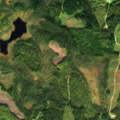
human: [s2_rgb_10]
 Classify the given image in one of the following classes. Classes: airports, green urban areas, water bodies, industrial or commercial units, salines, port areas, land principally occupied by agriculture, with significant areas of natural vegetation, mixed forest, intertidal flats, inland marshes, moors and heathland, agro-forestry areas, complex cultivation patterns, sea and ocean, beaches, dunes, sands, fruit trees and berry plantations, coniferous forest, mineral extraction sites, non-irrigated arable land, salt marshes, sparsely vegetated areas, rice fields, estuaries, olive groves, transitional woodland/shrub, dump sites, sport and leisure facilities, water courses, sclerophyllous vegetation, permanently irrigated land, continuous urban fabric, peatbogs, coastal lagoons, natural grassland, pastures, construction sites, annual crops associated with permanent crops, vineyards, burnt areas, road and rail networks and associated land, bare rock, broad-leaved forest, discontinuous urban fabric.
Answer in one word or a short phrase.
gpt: coniferous forest, mixed forest, transitional woodland/shrub